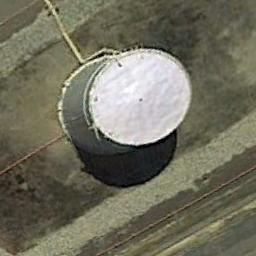
Label: storage tanks